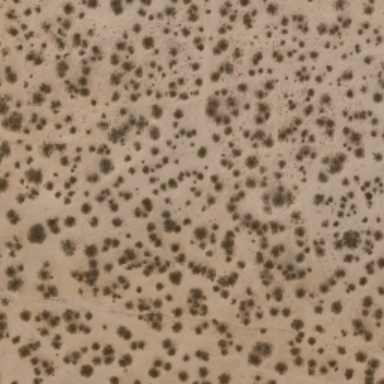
This is a chaparral .